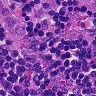
Metastatic tissue present: no